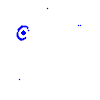
Particle: kaon